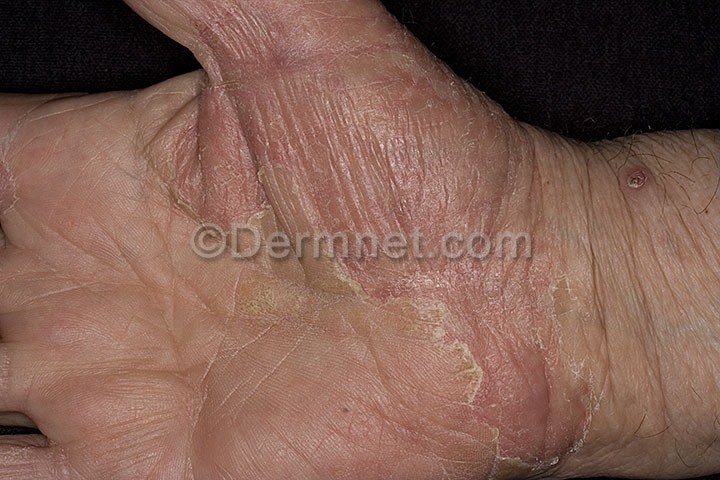
Disease: Psoriasis pictures Lichen Planus and related diseases